Field crop: tomato
Growth stage: 2
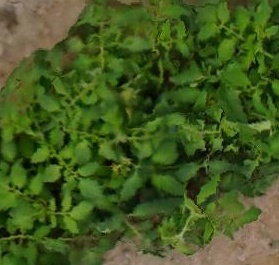
Species: tomato